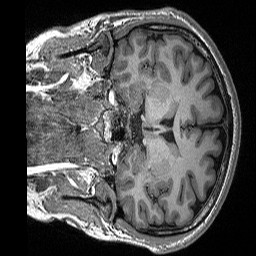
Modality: T1w
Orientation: coronal
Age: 24
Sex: male
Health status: healthy
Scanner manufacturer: siemens
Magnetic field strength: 3 T
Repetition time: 2.3 s
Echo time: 0.00298 s